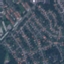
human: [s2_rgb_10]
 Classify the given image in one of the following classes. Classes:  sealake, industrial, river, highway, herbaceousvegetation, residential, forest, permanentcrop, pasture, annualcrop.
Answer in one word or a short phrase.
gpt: Residential